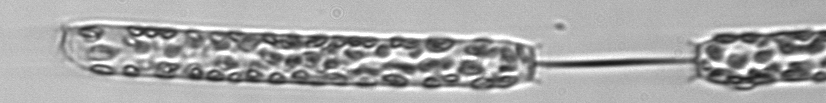
Label: Ditylum_brightwellii